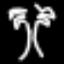
Label: palm tree